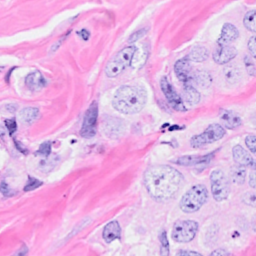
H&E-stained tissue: Breast